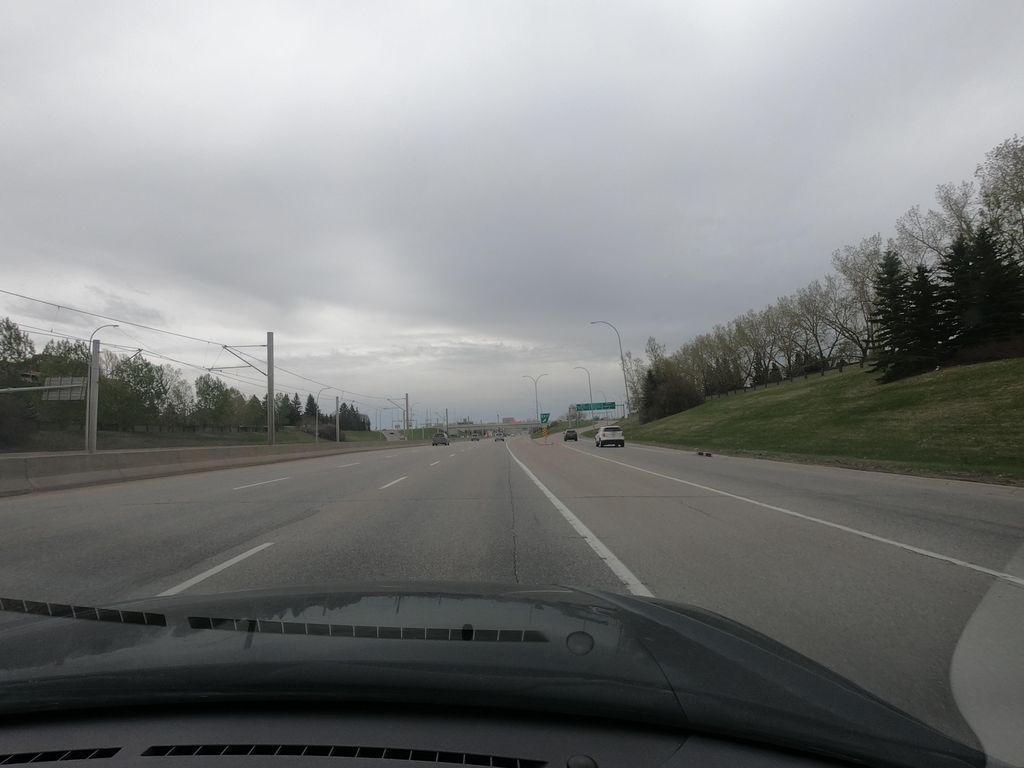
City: calgary